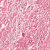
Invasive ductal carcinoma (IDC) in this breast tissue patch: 0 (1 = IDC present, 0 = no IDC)